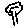
Label: tree